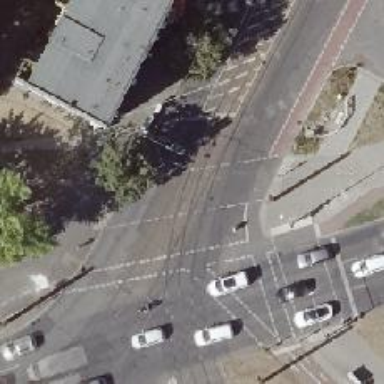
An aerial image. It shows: Tram crossing on the railway.